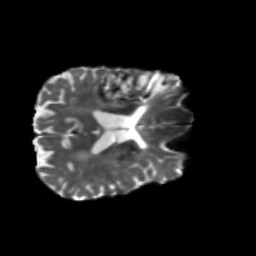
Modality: T2w
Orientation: axial
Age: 75
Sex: male
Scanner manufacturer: siemens
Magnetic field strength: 3 T
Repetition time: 5.47 s
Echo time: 0.0854 s